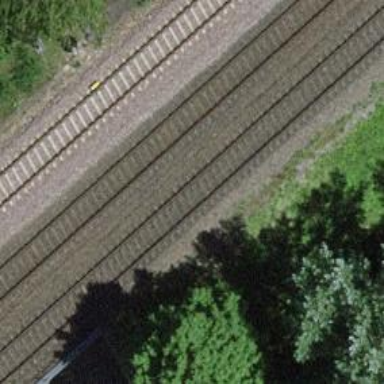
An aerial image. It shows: Bridge over railway line.